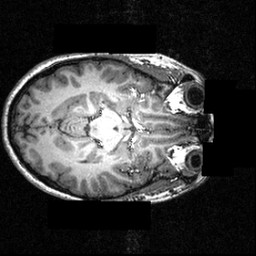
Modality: T1w
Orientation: axial
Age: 26
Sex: female
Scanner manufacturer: siemens
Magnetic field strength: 3.951 T
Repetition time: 1.5 s
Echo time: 0.00335 s